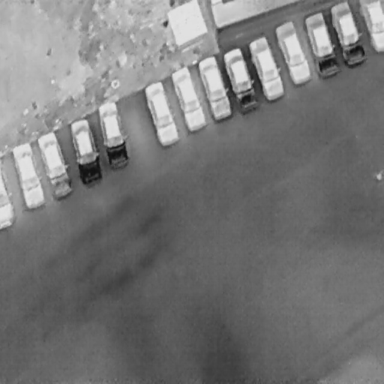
There are 14 Cars in the infrared image.